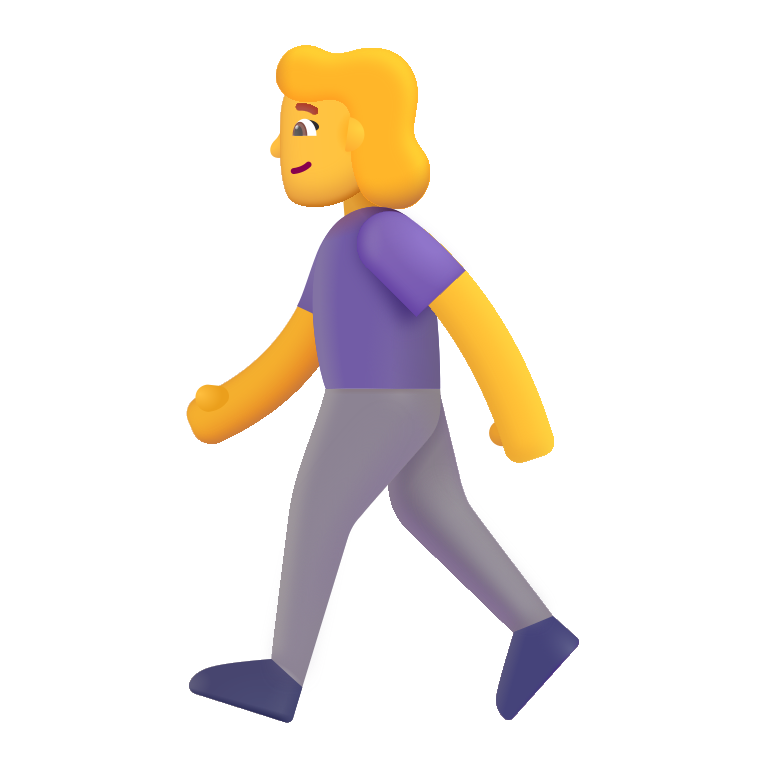
woman walking color default